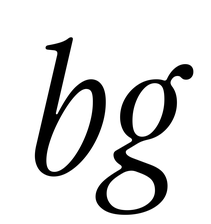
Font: InstrumentSerif-Italic